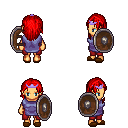
a pixel art fantasy rpg character, female body template, human, tanned skin, chain tabard jacket, red pants, red long hairstyle, purple tiara, brown slippers, shield, four views (front, back, left, right), 2x2 character sprite sheet, small pixel art, hard edges, no anti-aliasing